Question: I implemented the email verification that Laravel offers out of the box but currently have an issue with the actionURL link added in the email footer. The button in the email has the correct link but the link in the footer displays ":actionURL"...

Part of the default laravel markdown for the email:
'''
{{-- Action Button (button is working)--}}
@component('mail::button', ['url' => $actionUrl, 'color' => $color])
{{ $actionText }}
@endcomponent
{{-- Subcopy (the link has an issue)--}}
@component('mail::subcopy')
@lang(
"If you're having trouble clicking the ":actionText" button, copy and paste the URL below
".
'into your web browser: <URL>',
[
'actionText' => $actionText,
'actionUrl' => $actionUrl
]
)
@endcomponent
'''
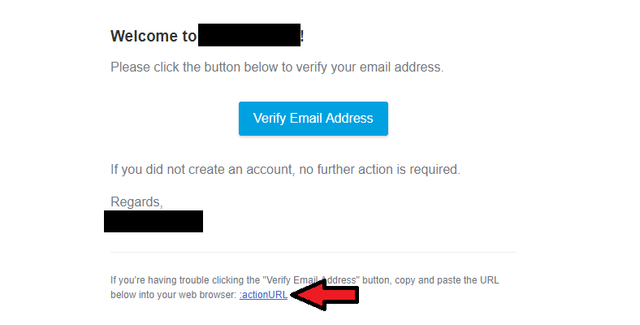
Answer: This has been <URL> but not yet released.
Until Laravel 5.7.10 is released, you can apply the fix manually to your 'vendor/laravel/framework/src/Illuminate/Notifications/resources/views/email.blade.php' file:
'''
[
'actionText' => $actionText,
'actionURL' => $actionUrl,
]
'''